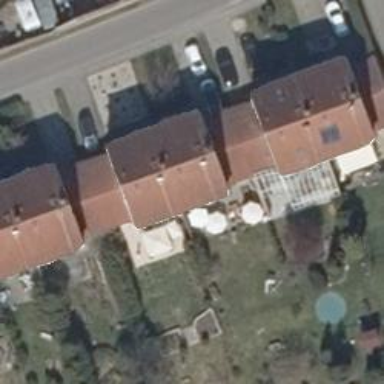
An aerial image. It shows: Semidetached house.